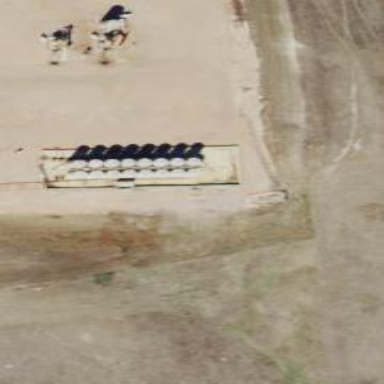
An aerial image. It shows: Storage tank that is man-made.